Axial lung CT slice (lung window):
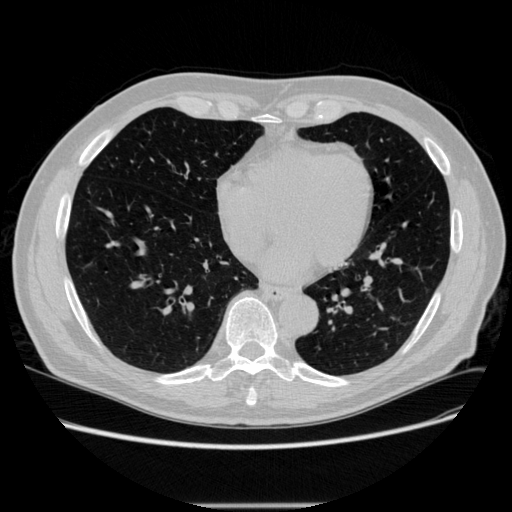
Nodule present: no